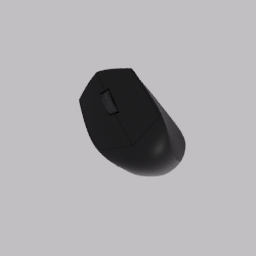
Label: electronics